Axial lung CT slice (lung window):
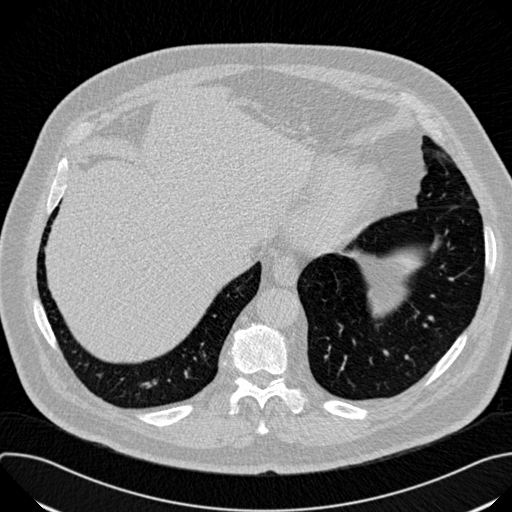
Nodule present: no